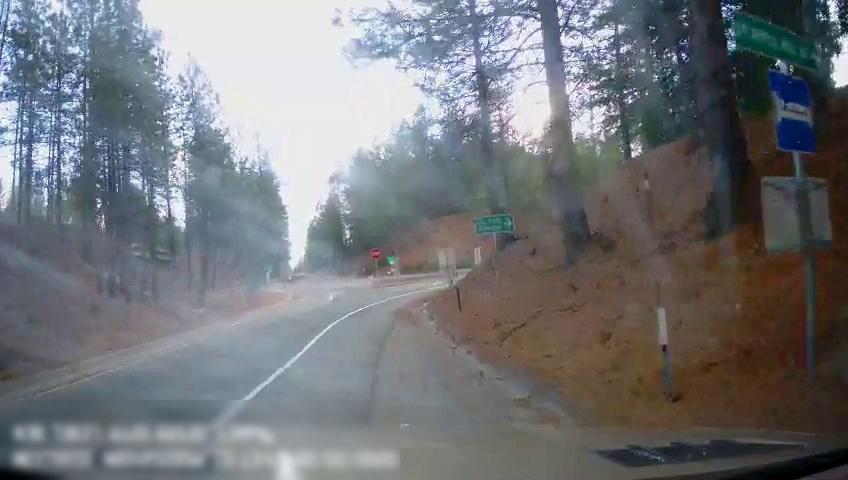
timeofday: Day
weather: Sunny
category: Drivable Space
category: Lanes | Alternate Lane
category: Lanes | Alternate Lane
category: Traffic | Signs
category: Traffic | Signs
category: Traffic | Signs
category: Traffic | Signs
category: Traffic | Signs